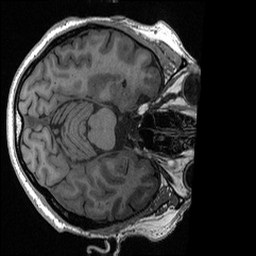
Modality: T1w
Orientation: axial
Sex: male
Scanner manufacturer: ge
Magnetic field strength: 3 T
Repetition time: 0.0064 s
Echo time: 0.00281 s